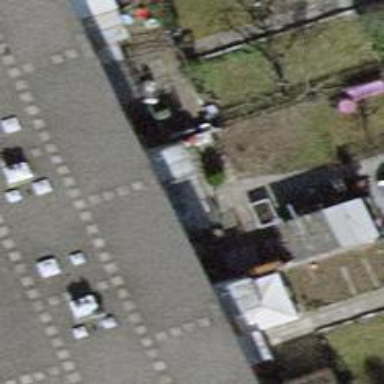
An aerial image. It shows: House with flat roof.